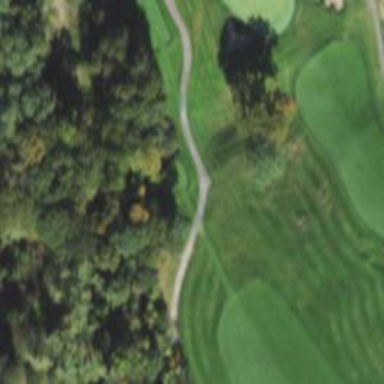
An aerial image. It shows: Path for both road and golf.